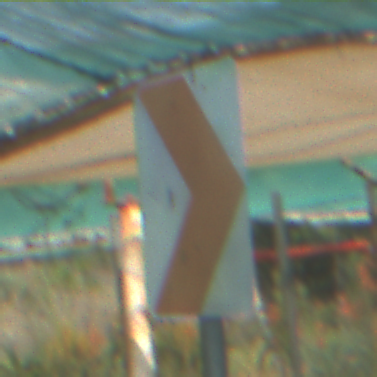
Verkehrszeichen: RichtungstafelnInKurvenKleinLinks
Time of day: MorningAfternoon
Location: Roofed (Special)
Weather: PartlyCloudy
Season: NotSpecified
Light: Natural